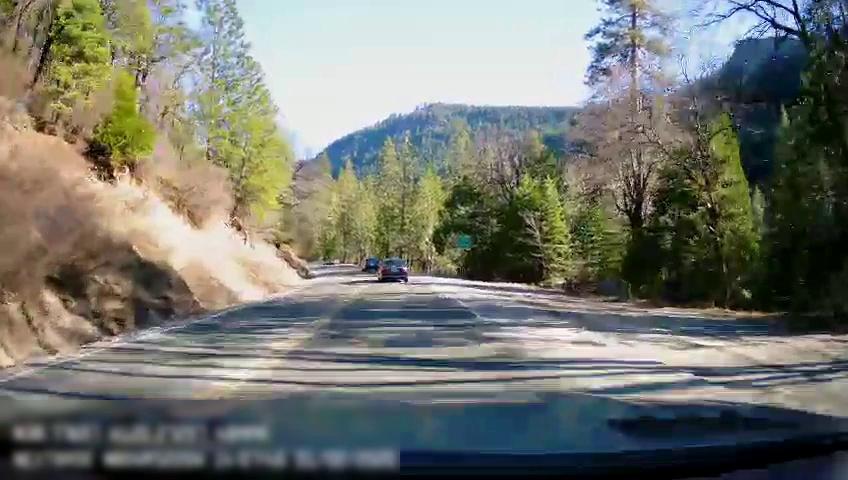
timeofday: Day
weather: Sunny
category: Drivable Space
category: Vehicles | Car
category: Vehicles | Car
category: Lanes | Opposite Lane
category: Lanes | Current Lane
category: Traffic | Signs